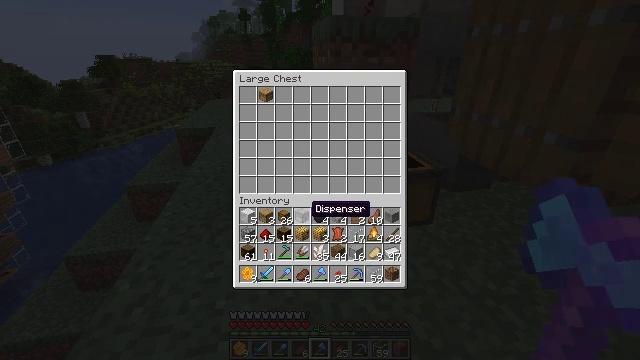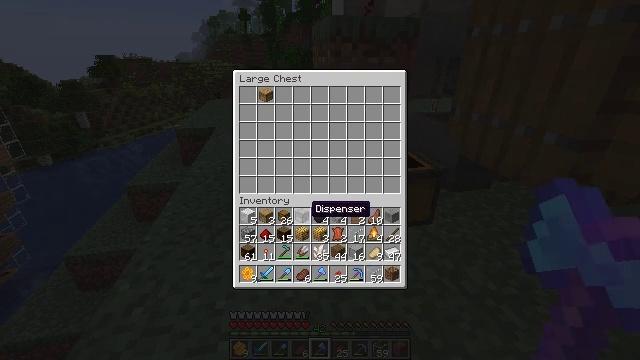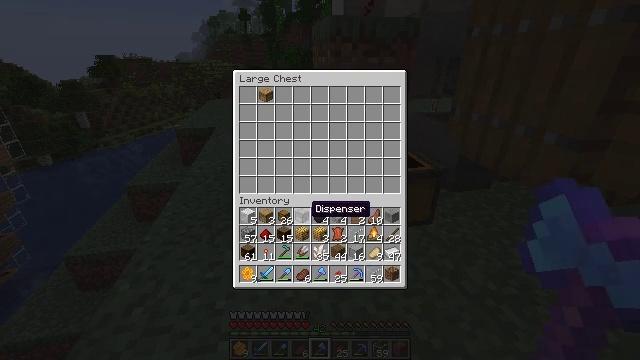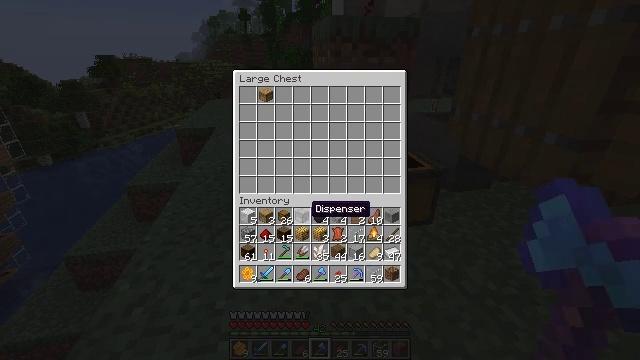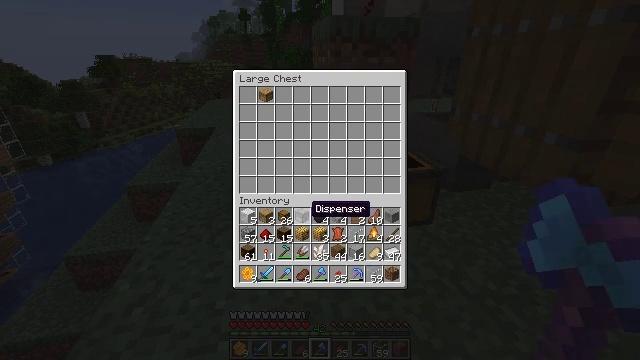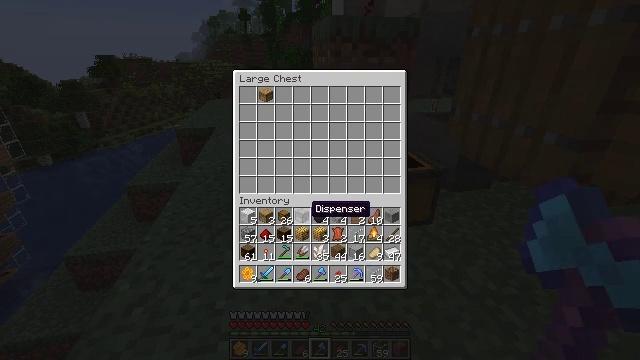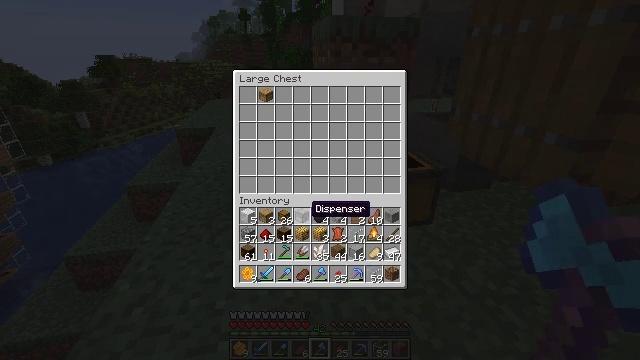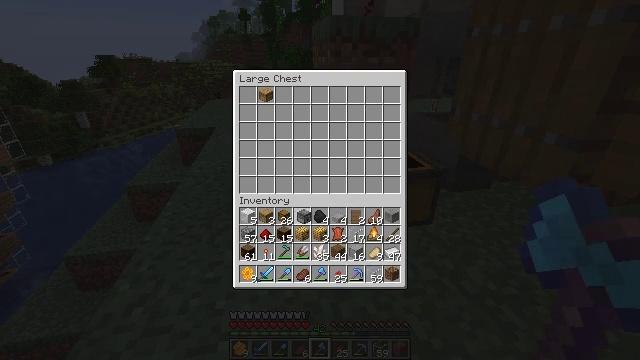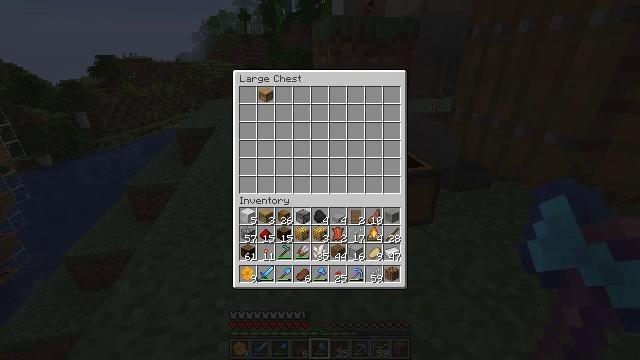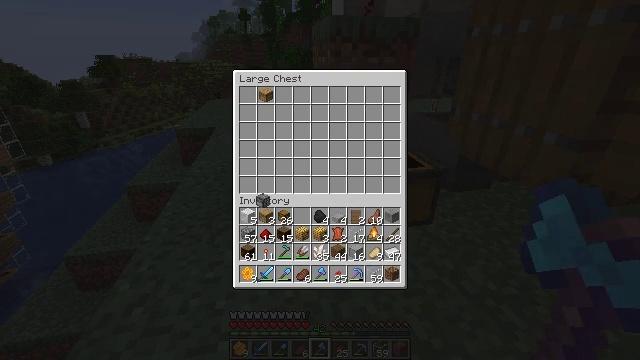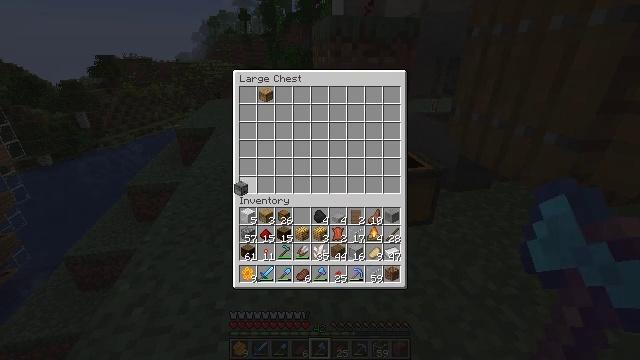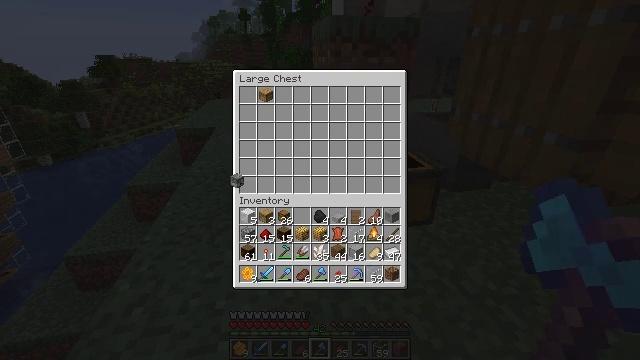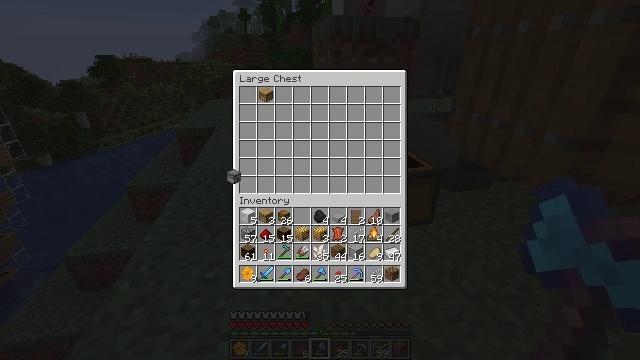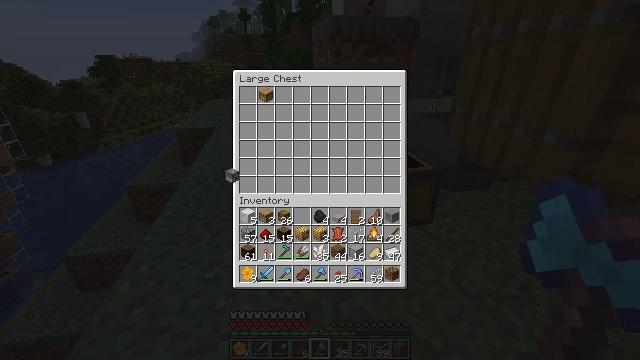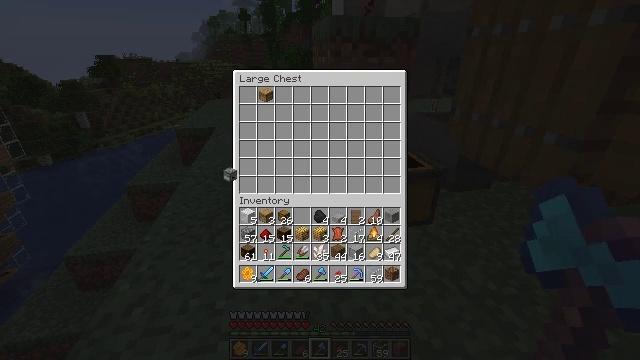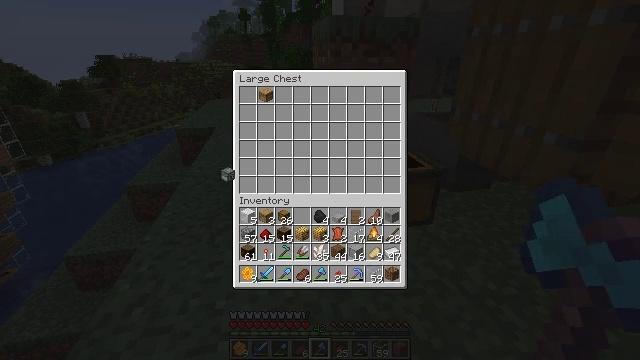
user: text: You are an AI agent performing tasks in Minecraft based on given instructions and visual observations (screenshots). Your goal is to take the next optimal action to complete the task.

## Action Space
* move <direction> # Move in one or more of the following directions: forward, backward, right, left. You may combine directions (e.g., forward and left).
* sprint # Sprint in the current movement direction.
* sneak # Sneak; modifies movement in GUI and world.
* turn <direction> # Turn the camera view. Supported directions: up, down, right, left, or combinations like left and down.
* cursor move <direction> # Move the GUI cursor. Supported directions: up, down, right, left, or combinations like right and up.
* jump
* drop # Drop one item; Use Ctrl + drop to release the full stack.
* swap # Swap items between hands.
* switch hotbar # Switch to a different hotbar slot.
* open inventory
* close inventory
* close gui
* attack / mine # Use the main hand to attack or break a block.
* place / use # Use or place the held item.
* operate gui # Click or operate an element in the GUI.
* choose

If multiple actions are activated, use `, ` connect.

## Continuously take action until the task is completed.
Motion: motion action
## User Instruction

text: Remove a dispenser from the inventory.
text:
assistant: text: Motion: no_op
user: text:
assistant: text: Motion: no_op
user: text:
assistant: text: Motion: no_op
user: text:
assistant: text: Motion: no_op
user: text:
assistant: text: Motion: no_op
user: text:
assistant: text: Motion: no_op
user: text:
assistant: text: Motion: operate gui
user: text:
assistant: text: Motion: operate gui
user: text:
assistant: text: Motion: cursor move left and up, operate gui
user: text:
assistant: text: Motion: cursor move left and up
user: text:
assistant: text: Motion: cursor move up
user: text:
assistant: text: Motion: no_op
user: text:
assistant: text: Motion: no_op
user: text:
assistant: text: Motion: no_op
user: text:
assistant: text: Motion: no_op
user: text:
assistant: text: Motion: no_op
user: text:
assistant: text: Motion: no_op
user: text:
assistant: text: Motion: operate gui
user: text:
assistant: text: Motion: operate gui
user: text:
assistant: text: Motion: no_op
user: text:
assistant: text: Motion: no_op
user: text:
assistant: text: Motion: cursor move right and up
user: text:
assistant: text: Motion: cursor move right and up
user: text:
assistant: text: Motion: cursor move right and up
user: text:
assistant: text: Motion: no_op